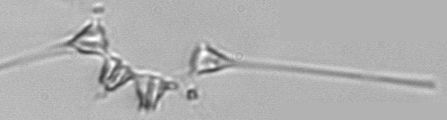
Label: Asterionellopsis_glacialis